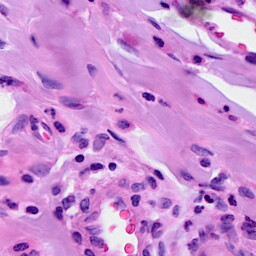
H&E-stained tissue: Breast